Question: EDIT: you can view the page here: <URL>
I'm trying to do the effect in the screenshot below:

The first one is from Chrome. Firefox show the same. But Internet Explorer from version 7 up to 9 shows the second picture.
My html structure is this:
'''
<div class="header-menu">
<div class="container">
<div class="header-curve"></div>
<div class="header-building"></div>
</div>
</div>
'''
And my css is this (dont bother with LESS specific syntax)
'''
.header-menu {
#gradient > .vertical(@baseColor, @baseColorDark);
height: 82px;
margin-top: 82px;
.header-curve {
background: @baseColor url(/ui/frontend/themes/default/ui/img/header-curve.png) center top no-repeat;
height: 82px;
margin-top: -82px;
width: 1020px;
}
.header-building {
background: url(/ui/frontend/themes/default/ui/img/header-building.png) 20px top no-repeat;
height: 214px;
margin-top: -82px;
width: 1000px;
}
}
'''
how can i solve the problem with IE? i already tried position: relative and zoom:1 fixes.
Thanks.
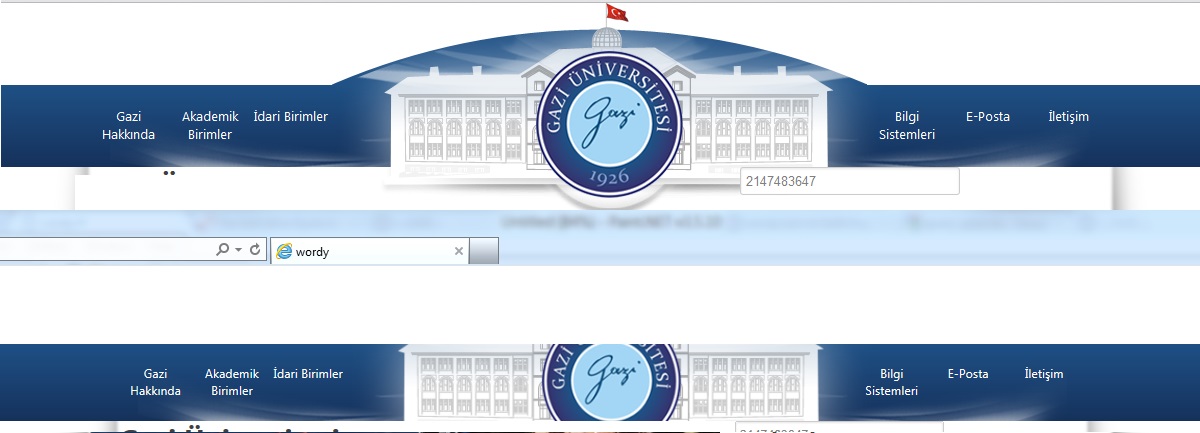
Answer: It looks like the filter style on your '.header-menu' class is causing it to be hidden in IE, is this necessary?